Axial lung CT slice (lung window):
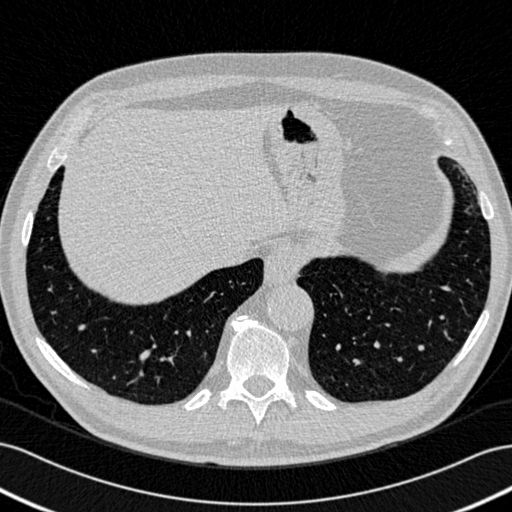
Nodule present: no